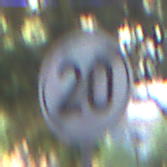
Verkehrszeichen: EndeGeschwindigkeit20
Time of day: MorningAfternoon
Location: Outdoor (Suburban)
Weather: PartlyCloudy
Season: NotSpecified
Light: Natural